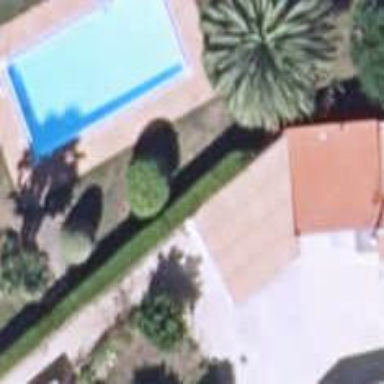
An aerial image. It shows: Swimming pool located in leisure land.